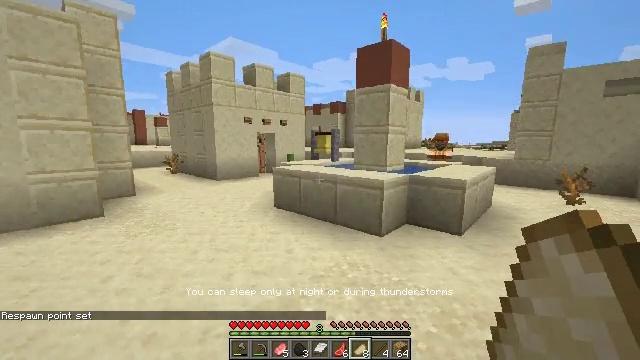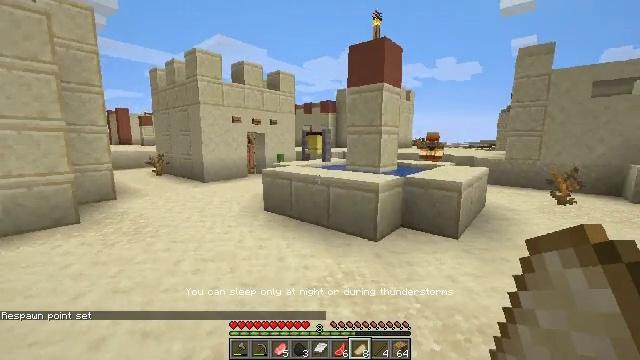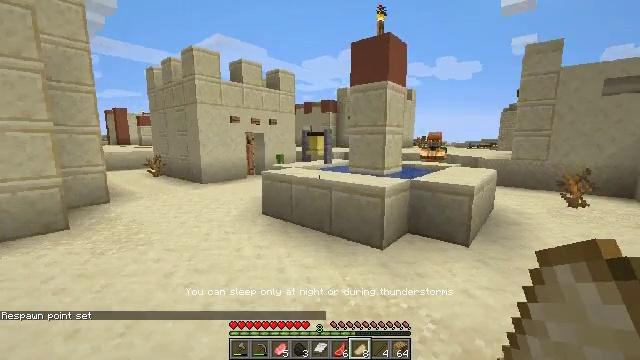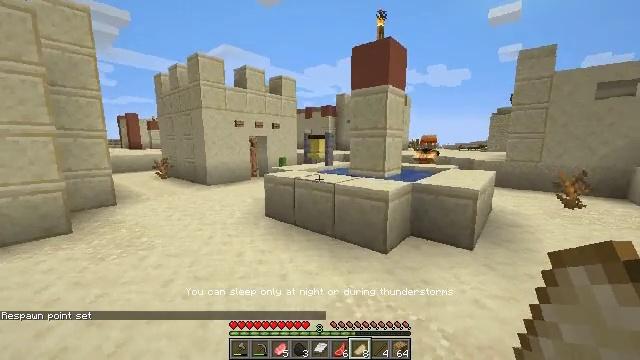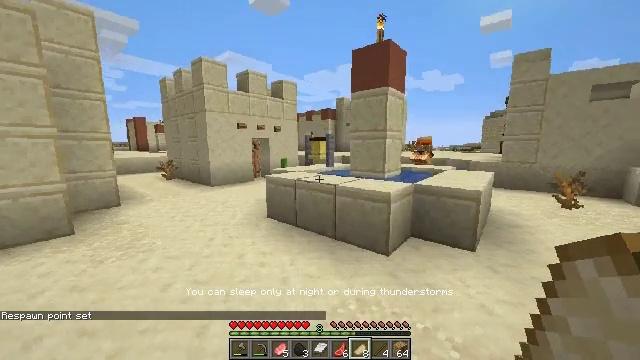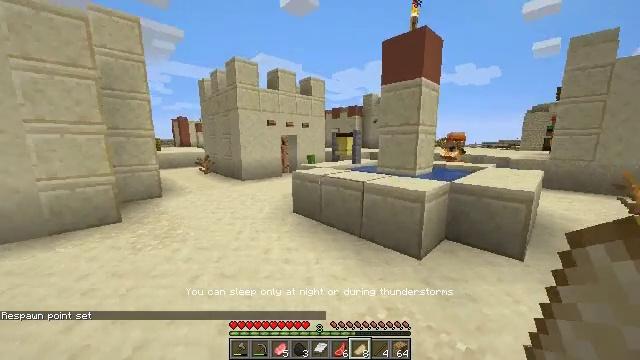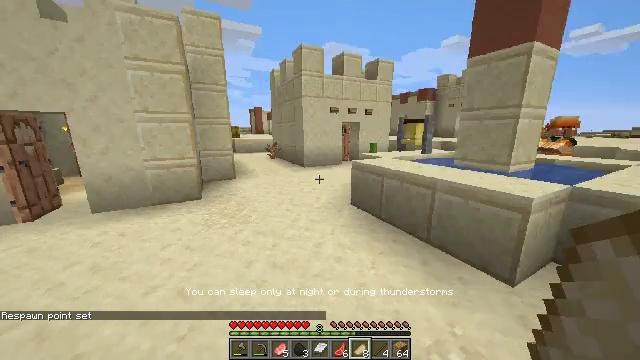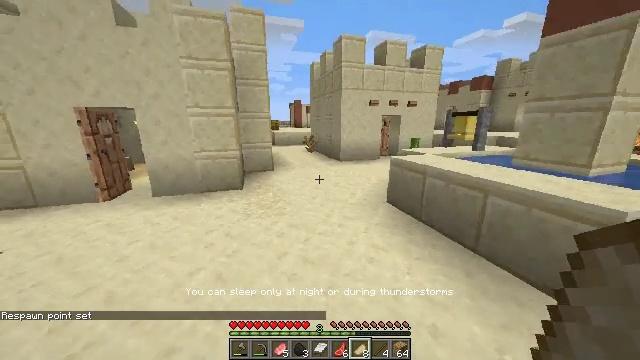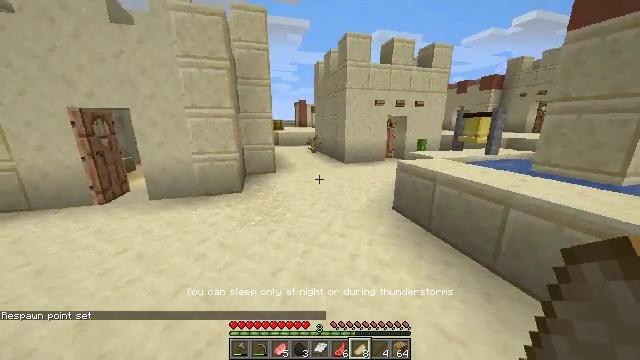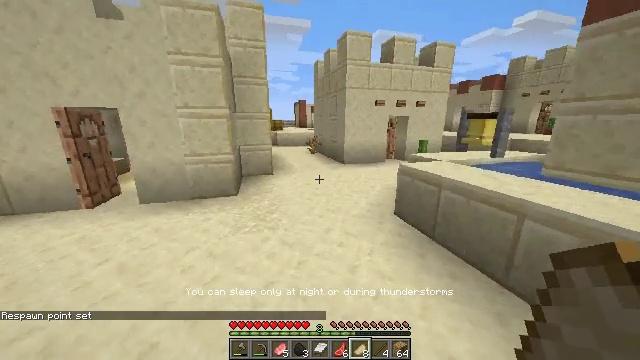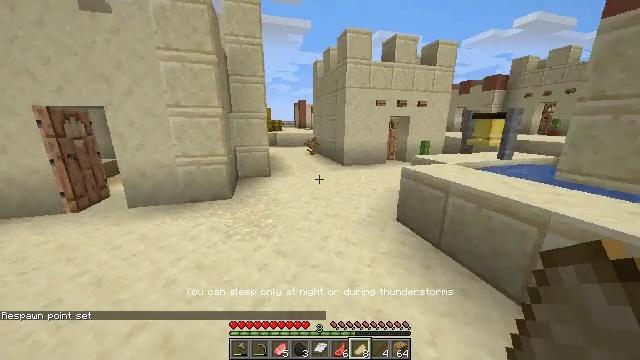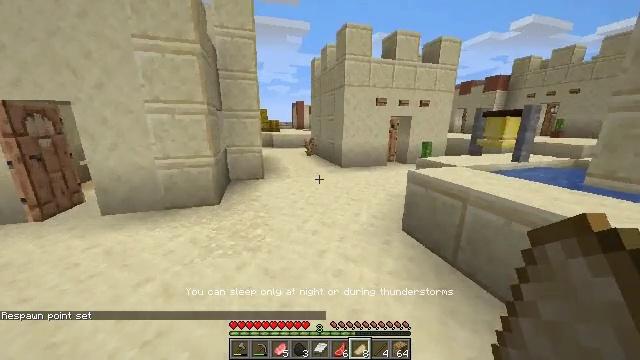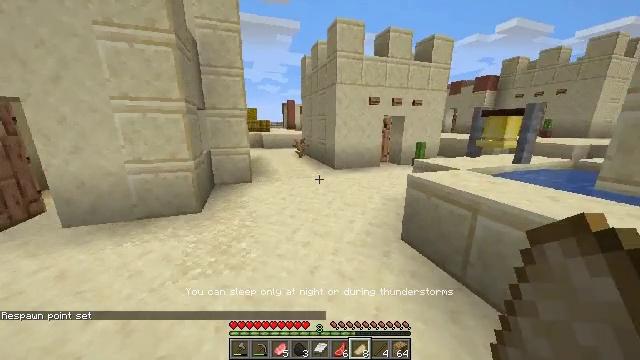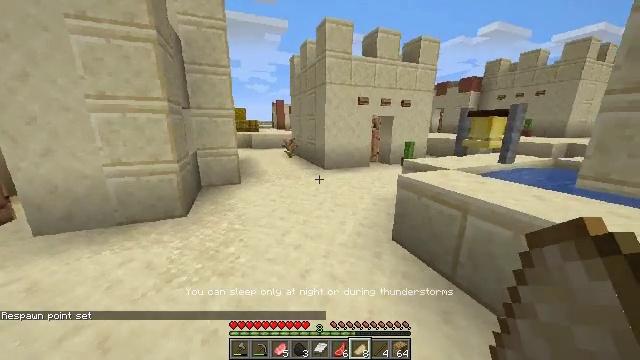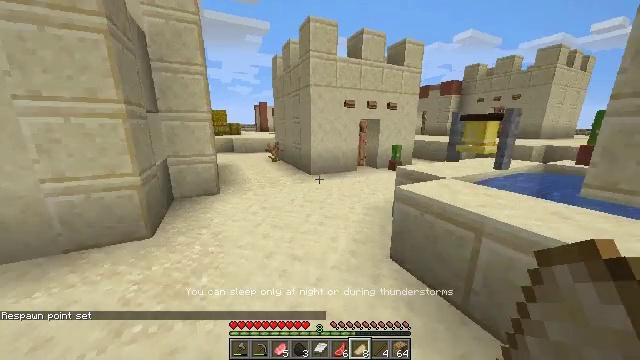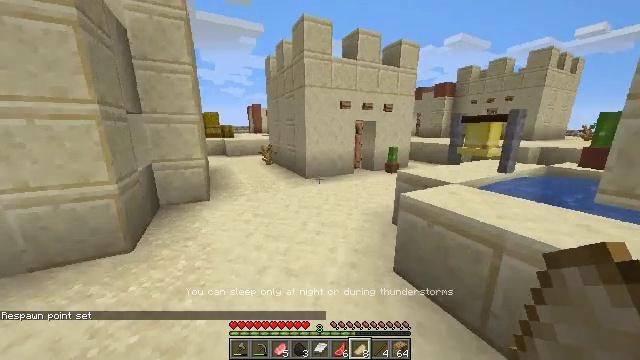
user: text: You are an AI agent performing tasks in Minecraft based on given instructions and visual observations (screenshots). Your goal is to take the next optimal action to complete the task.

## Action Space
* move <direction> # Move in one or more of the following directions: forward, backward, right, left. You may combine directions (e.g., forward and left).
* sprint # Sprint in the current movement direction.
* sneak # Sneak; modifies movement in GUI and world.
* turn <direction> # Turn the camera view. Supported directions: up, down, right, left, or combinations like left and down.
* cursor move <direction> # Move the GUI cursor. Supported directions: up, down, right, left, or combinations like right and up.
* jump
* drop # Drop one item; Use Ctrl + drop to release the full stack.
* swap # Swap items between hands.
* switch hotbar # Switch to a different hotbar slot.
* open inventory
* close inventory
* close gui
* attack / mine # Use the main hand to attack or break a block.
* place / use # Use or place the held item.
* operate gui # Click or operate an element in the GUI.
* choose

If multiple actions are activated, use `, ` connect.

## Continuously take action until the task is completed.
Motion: motion action
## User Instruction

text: Break the hay block to collect it.
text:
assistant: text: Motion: move forward, turn right
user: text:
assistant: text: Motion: move forward, sprint
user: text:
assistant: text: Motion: move forward, sprint
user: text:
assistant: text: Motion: move forward, sprint
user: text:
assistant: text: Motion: move forward, sprint, turn left and down
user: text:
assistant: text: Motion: move forward, sprint, turn left and down
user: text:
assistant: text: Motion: move forward, sprint, turn left and down
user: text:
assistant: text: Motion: move forward, sprint, turn left
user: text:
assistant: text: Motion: move forward, sprint
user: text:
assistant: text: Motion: move forward, sprint
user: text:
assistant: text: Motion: move forward, sprint
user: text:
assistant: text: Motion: move forward, sprint, turn right
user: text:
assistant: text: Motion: move forward, sprint, turn right
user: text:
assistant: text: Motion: move forward, turn right
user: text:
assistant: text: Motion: move forward, turn right
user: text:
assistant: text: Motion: move forward, turn right
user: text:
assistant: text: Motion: move forward, turn right
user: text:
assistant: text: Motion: move forward
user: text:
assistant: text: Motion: move forward
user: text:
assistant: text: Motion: move forward and move left, sprint
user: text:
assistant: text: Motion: move forward and move left, sprint
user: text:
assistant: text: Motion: move forward and move left, sprint
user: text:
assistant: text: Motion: move forward and move left, sprint
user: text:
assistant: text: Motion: move forward
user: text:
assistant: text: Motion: move forward
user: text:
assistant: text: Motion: move forward
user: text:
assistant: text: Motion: move forward
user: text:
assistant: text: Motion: move forward, turn right and up
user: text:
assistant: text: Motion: move forward and move right, turn right and up
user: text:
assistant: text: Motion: move forward and move right